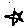
Label: star